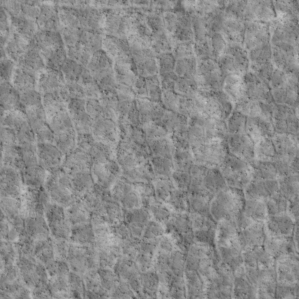
Label: non_frost